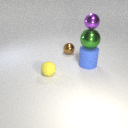
small yellow rubber sphere in front of large blue rubber cylinder